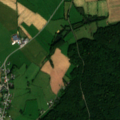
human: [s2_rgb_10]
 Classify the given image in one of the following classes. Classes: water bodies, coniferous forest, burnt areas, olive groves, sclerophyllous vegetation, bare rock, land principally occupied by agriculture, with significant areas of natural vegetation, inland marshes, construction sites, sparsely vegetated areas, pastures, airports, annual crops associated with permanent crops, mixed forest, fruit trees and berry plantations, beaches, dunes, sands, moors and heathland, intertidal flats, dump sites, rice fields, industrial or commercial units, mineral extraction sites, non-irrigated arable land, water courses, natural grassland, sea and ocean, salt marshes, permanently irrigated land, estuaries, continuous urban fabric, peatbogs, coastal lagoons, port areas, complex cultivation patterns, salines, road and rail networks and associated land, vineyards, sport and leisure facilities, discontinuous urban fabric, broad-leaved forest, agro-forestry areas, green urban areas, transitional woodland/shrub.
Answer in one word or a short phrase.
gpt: discontinuous urban fabric, pastures, complex cultivation patterns, broad-leaved forest